Field crop: maize
Growth stage: 2
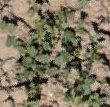
Species: convolvulus